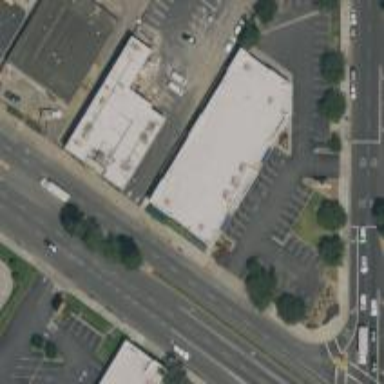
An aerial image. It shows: Retail building.